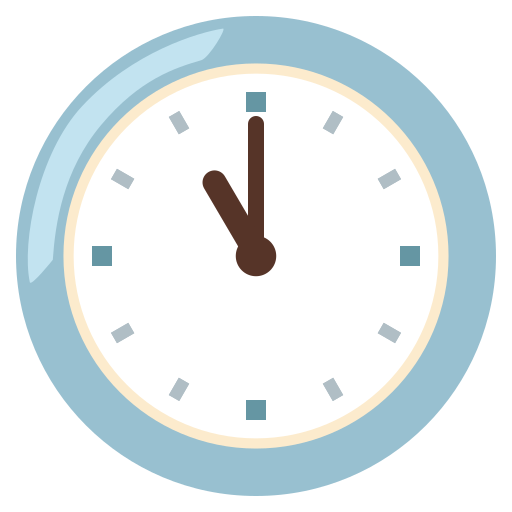
Emoji: 🕚